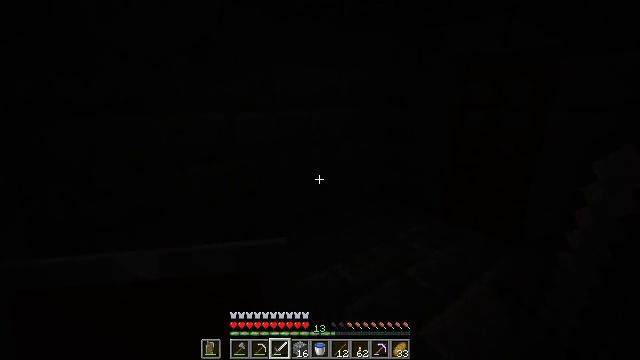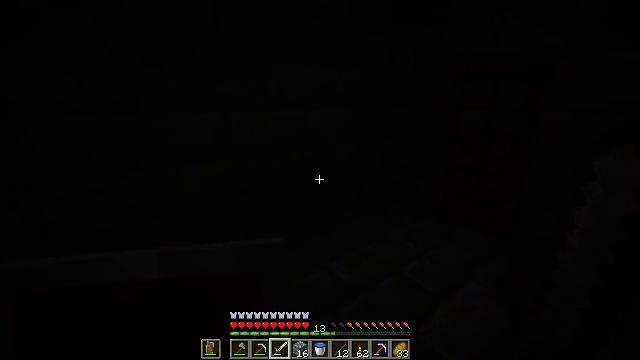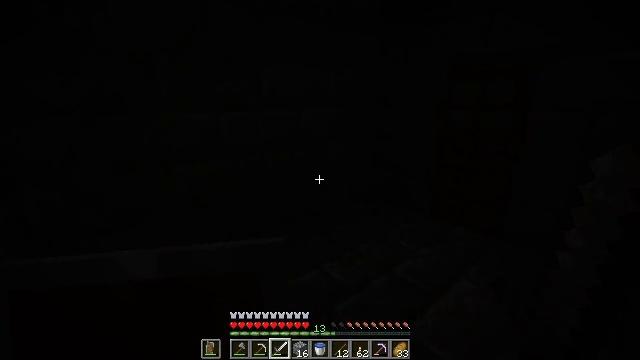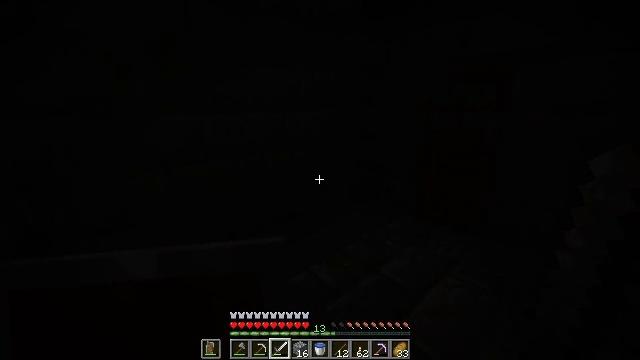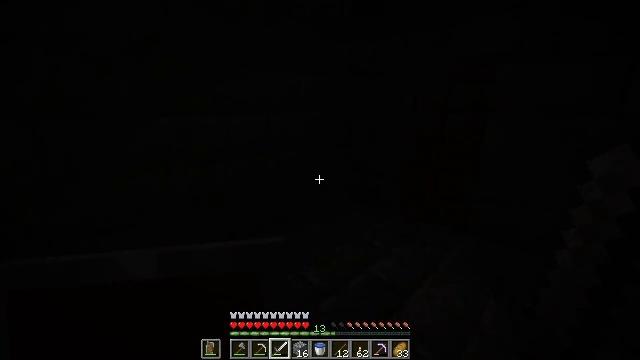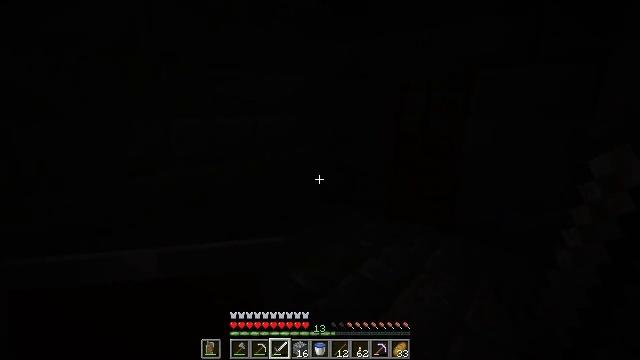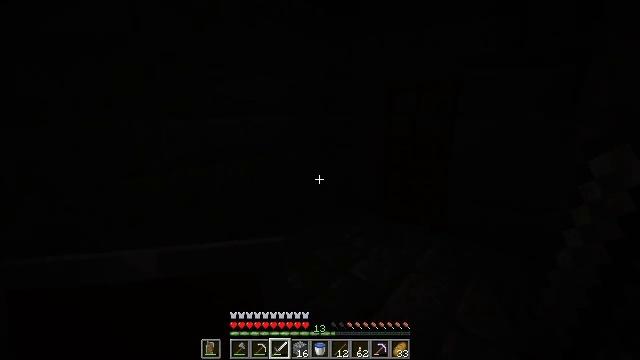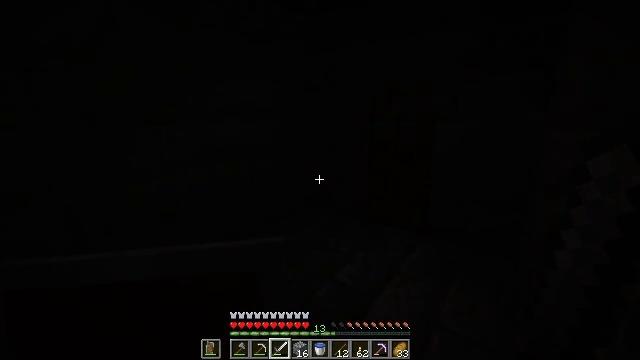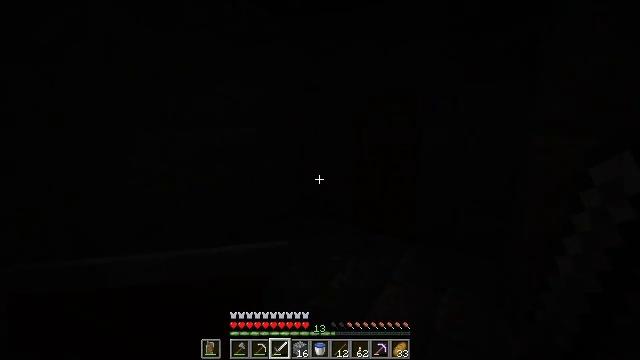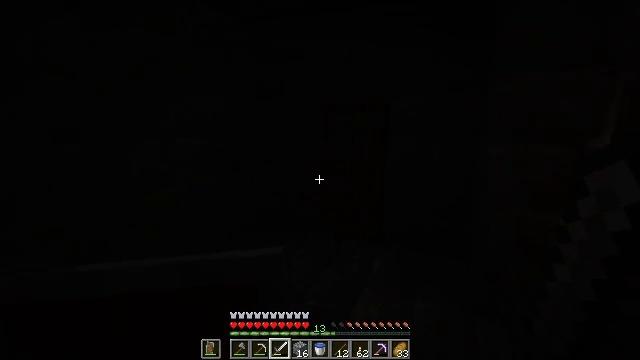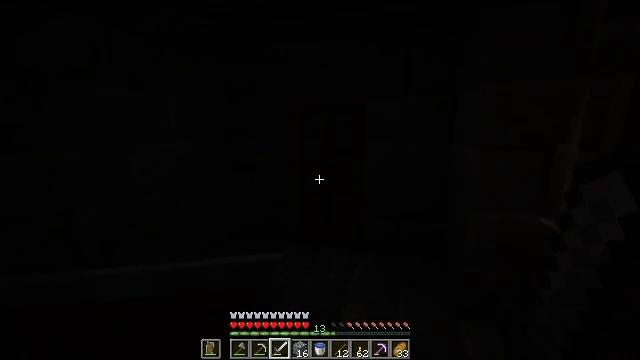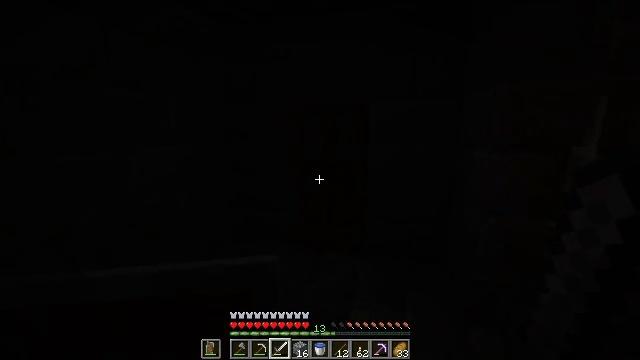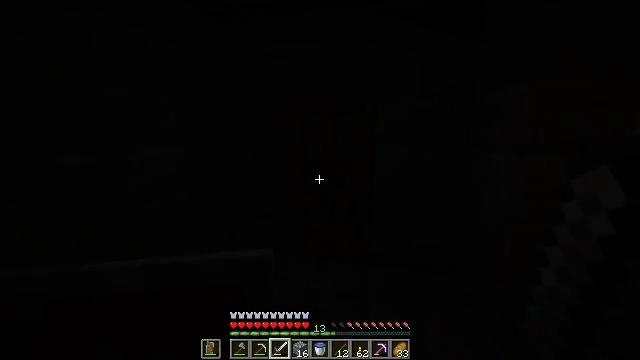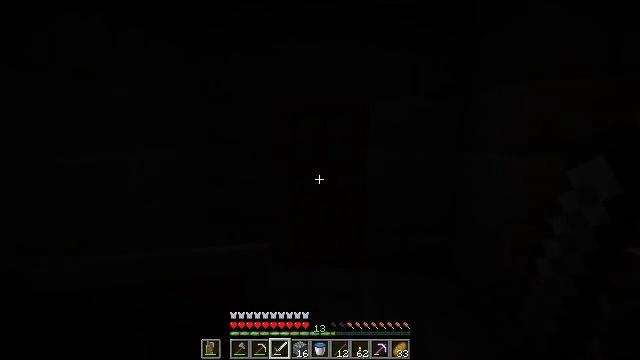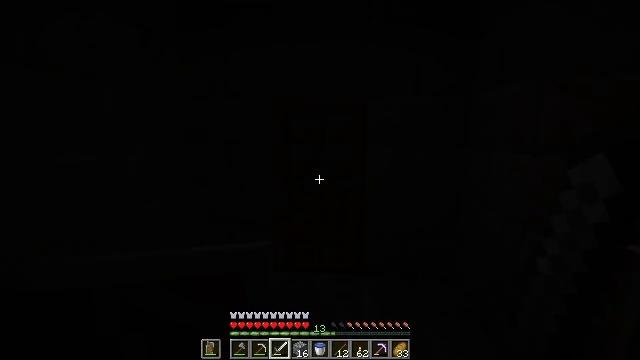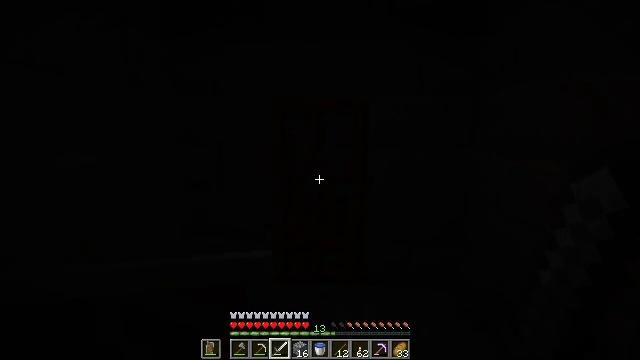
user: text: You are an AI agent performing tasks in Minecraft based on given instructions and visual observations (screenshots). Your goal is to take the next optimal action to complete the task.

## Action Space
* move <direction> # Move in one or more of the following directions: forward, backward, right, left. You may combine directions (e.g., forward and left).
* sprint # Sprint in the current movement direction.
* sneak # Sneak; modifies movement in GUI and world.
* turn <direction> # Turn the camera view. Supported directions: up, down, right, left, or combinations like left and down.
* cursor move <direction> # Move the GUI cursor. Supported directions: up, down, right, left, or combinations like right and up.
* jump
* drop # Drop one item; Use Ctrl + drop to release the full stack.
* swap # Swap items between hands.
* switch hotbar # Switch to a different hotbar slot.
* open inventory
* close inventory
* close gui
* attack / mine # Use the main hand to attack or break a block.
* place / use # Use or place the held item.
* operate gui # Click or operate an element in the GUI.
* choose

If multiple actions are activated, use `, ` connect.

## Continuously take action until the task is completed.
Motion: motion action
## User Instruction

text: Remove stone bricks from the inventory.
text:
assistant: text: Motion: no_op
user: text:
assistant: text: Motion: turn right
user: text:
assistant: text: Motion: turn right
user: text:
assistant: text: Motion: turn right
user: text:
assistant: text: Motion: turn right
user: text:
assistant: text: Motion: turn right
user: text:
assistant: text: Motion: turn right and up
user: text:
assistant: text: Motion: move forward and move left, turn right and up
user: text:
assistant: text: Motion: move forward and move left, turn right and up
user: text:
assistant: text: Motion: move forward and move left, turn right
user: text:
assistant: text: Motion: move forward and move left
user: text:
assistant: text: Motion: move forward and move left, turn right
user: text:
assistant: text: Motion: move forward, turn right
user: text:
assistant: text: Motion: move forward, turn right
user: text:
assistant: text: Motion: move forward, turn right
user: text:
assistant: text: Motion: move forward
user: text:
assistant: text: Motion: move forward, use / place
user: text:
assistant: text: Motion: use / place
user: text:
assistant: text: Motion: turn right, use / place
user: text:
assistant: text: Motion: turn right
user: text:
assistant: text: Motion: no_op
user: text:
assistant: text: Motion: turn down
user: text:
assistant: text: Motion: turn down
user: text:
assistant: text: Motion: no_op
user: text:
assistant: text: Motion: no_op
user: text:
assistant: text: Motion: move forward
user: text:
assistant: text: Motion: move forward
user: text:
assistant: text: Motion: move forward
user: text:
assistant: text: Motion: move forward, turn down
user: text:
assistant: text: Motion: move forward